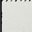
Piece: xx